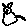
Label: cat